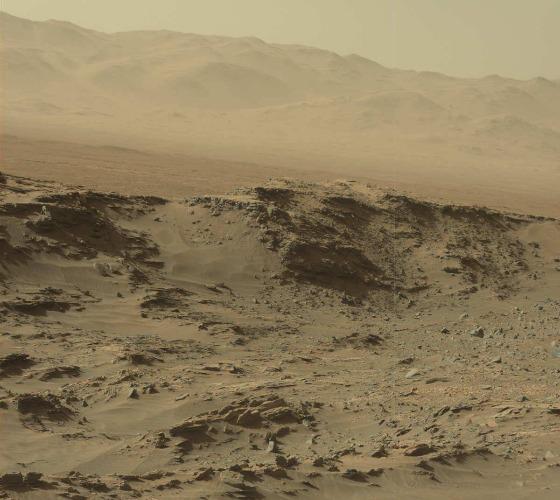
Terrain classes present: Bedrock, Gravel / Sand / Soil, Sky / Distant Mountains